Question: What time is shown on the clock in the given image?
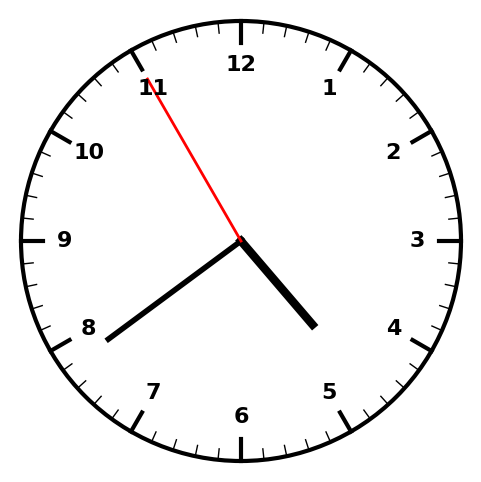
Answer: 04:38:55